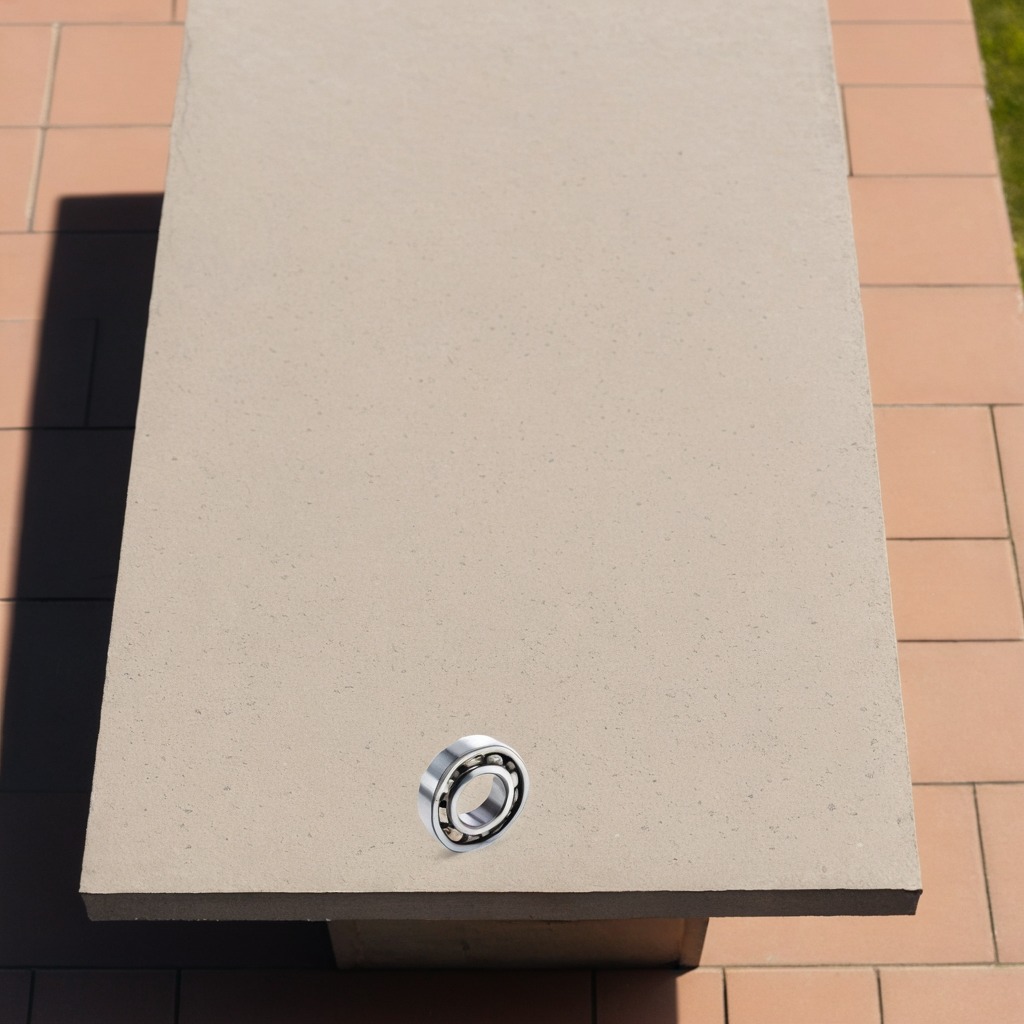
A metal ball bearing is lying on an isolated clean organized concrete workbench in an outdoor bricklaying area afternoon light very sunny completely empty.